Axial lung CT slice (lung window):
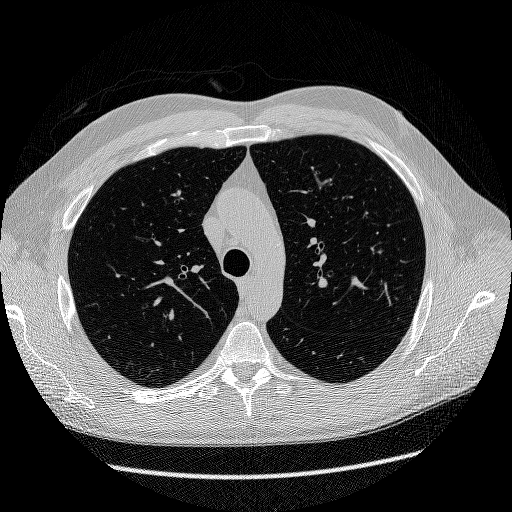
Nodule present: no